Brain MRI, t2w sequence, axial 2D slice.
Patient: age 21, sex F, weight 78 kg, height 1.78 m
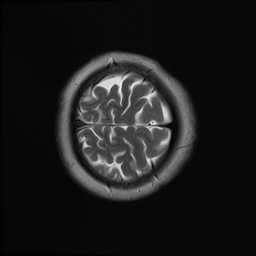